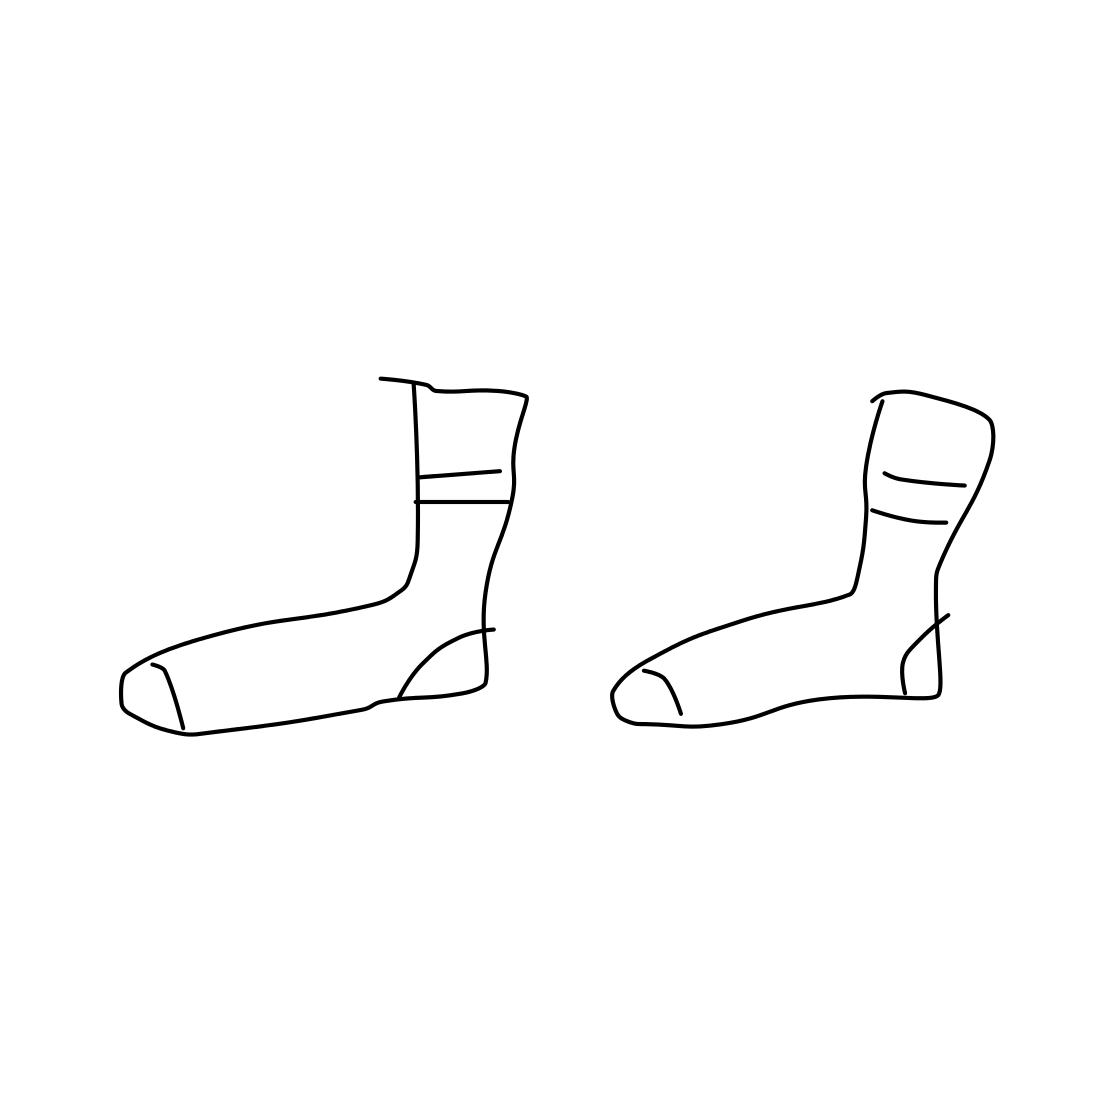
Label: socks